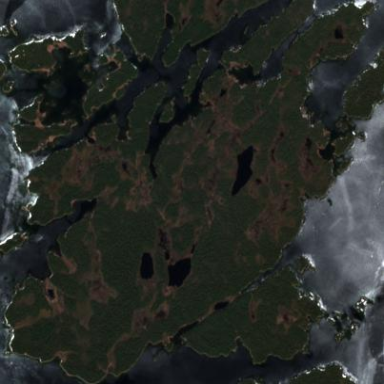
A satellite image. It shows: Island.